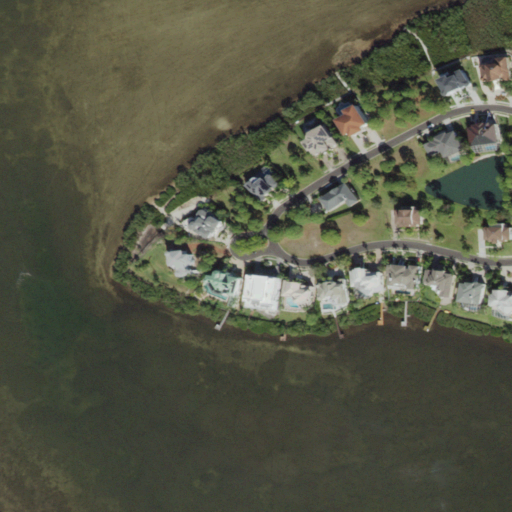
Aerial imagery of cape in Florida named Sponge Harbor Point containing open water, medium intensity development, woody wetlands, low intensity development, open development, herbaceous wetlands, and high intensity development